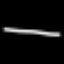
Label: line